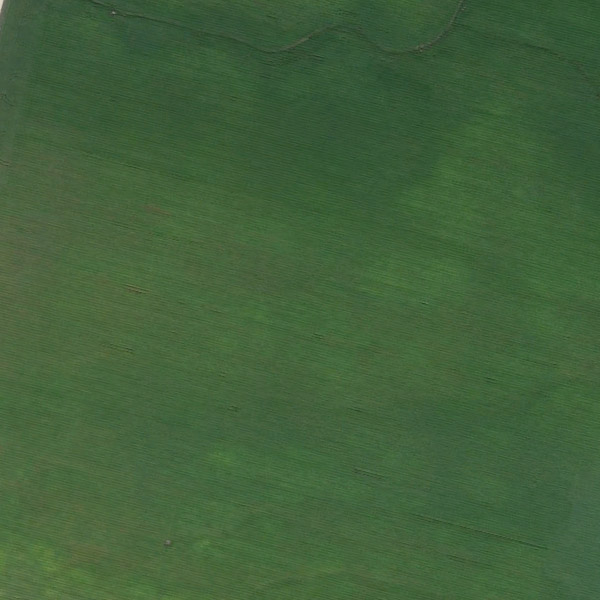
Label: Meadow